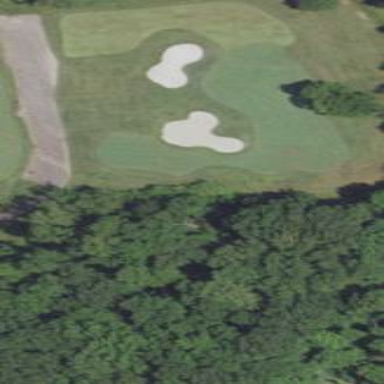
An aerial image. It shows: Green golf area with grass land use.